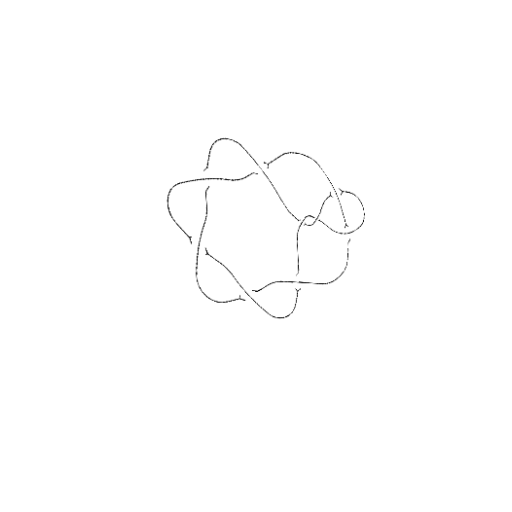
Crossing number: 9